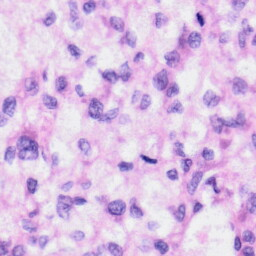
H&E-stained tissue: Liver